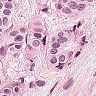
Metastatic tissue present: yes